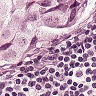
Metastatic tissue present: yes